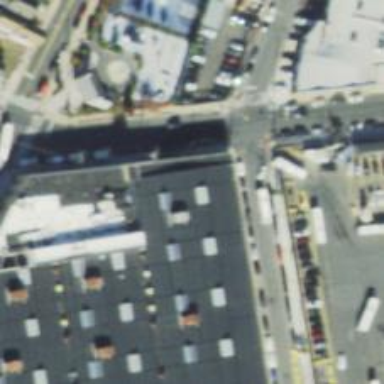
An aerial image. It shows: Transport office.